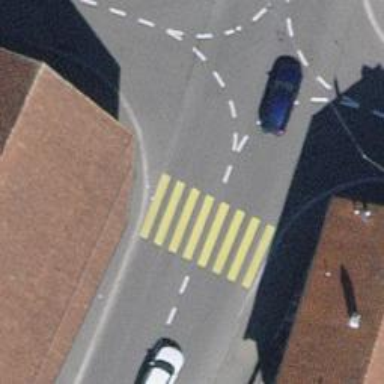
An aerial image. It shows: Kerb serving as barrier.